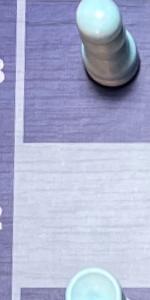
Label: Empty